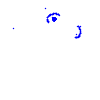
Particle: electron